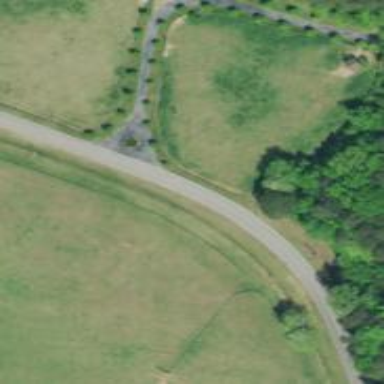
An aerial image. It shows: Turning loop on the road.